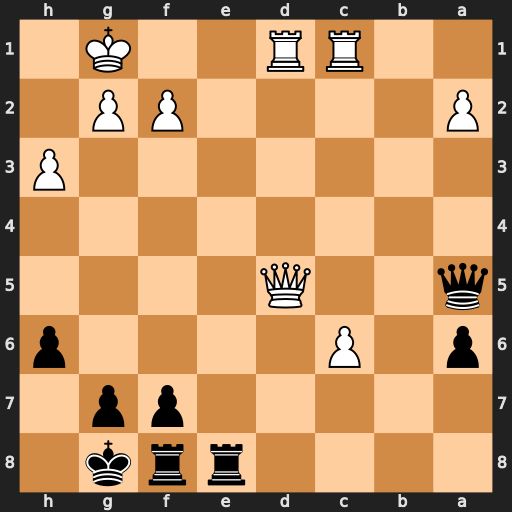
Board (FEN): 4rrk1/5pp1/p1P4p/q2Q4/8/7P/P4PP1/2RR2K1
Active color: b
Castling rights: -
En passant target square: -
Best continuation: Re1+ Rxe1 Qxd5